Interaction volume radius: 10 \u00c5
Interaction volume height: 25 \u00c5
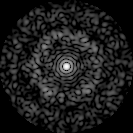
Disorder parameter: 0.7945